Chest X-ray. View position: PA
Patient age: 70
Patient sex: M
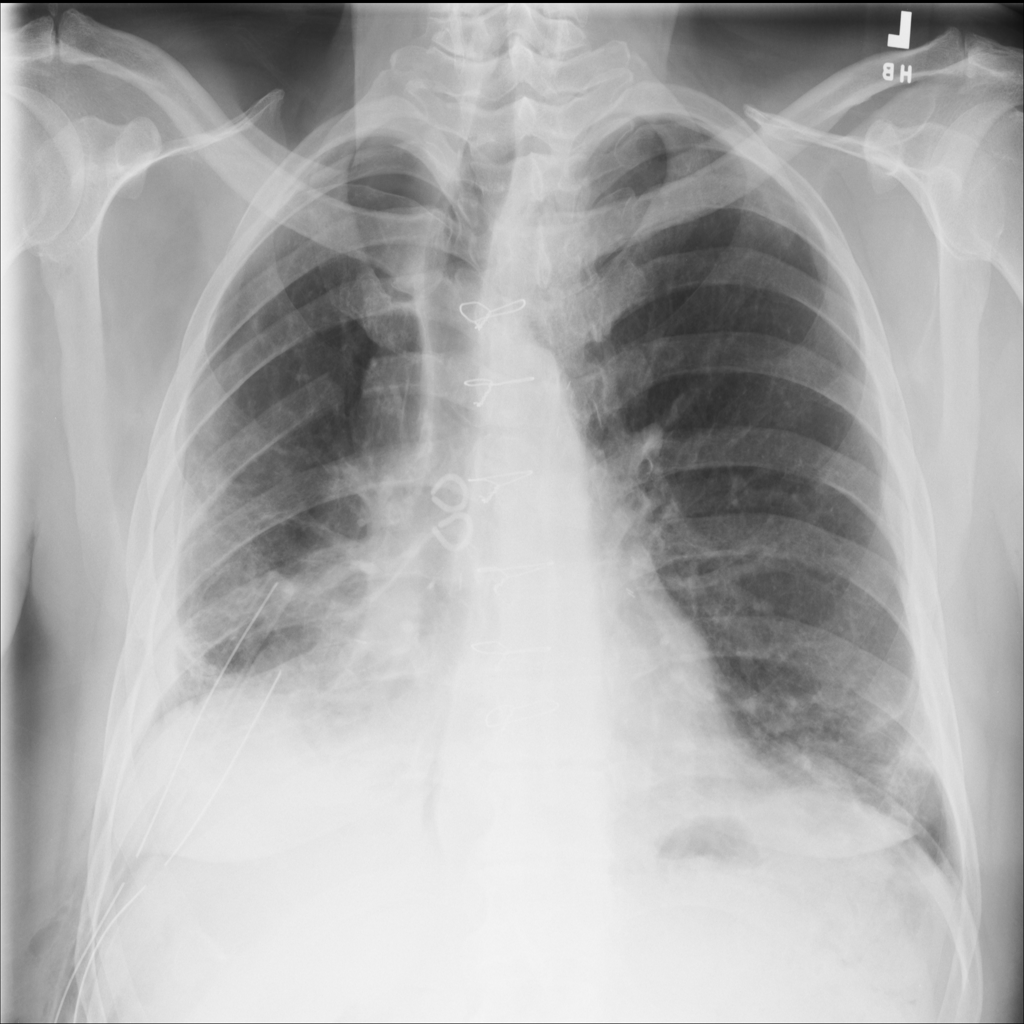
Finding: Pneumothorax